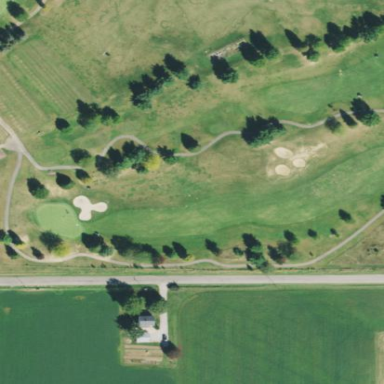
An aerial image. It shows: Grassy area designated as golf fairway.